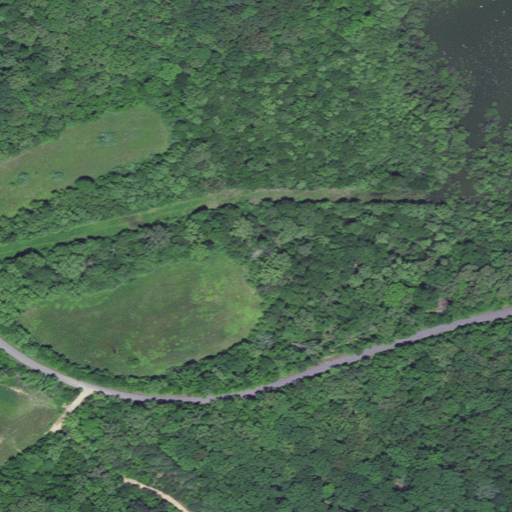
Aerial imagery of valley in Kentucky named Boardinghouse Hollow containing deciduous forest, woody wetlands, open development, herbaceous wetlands, and open water